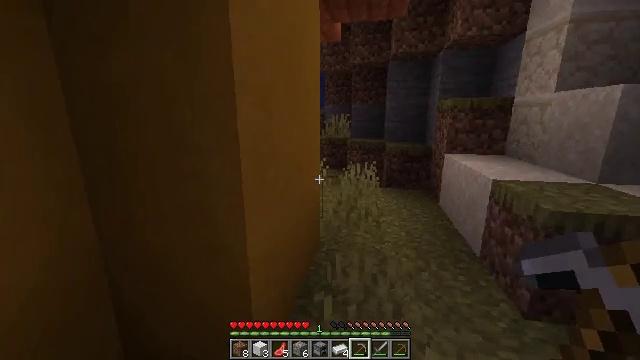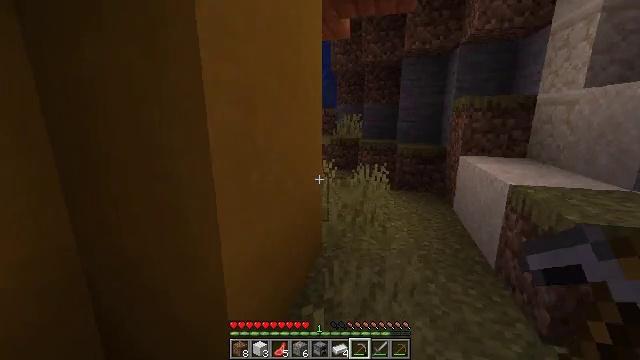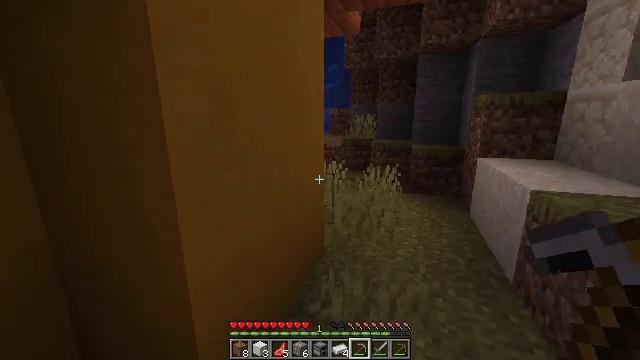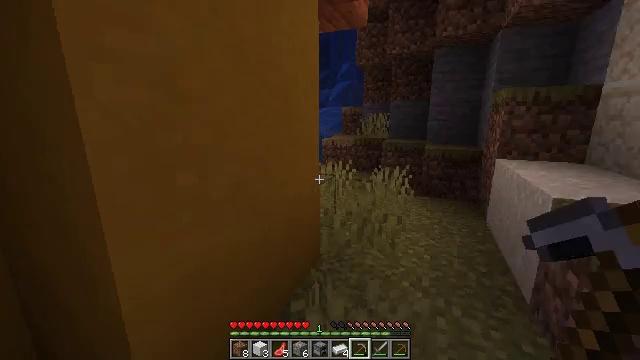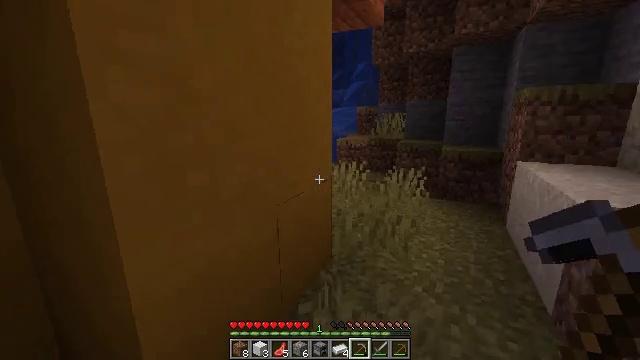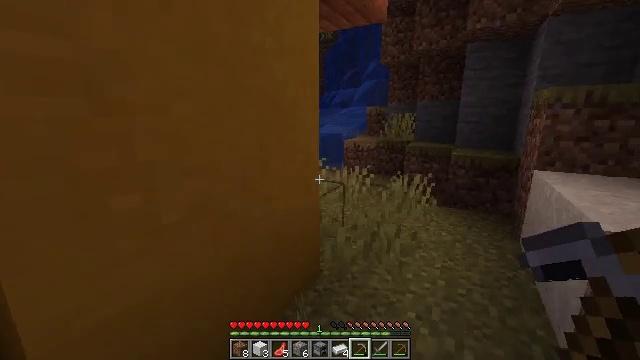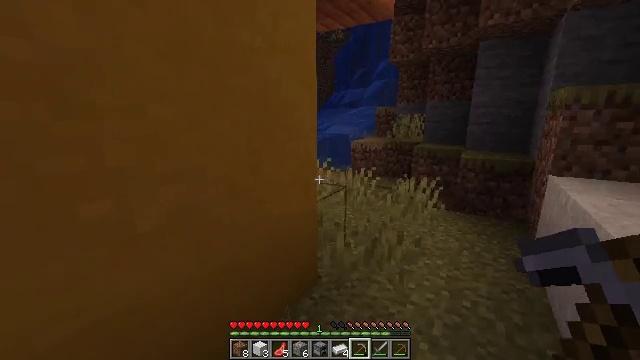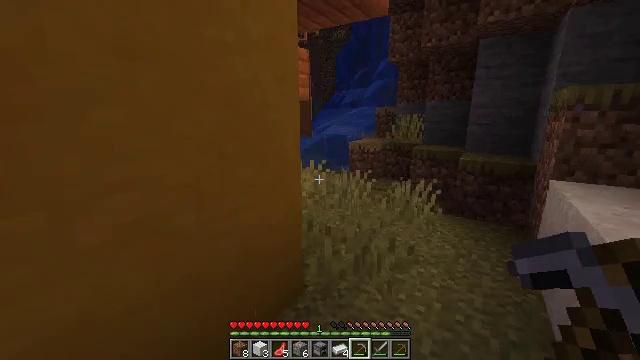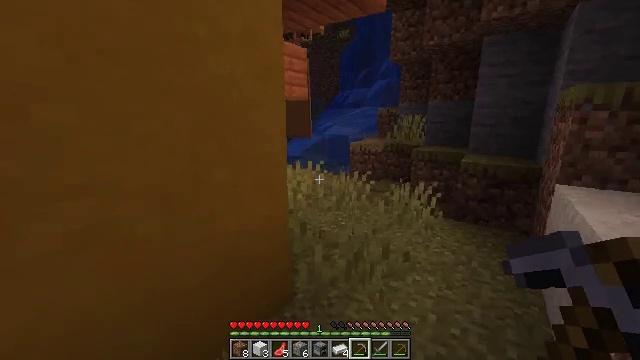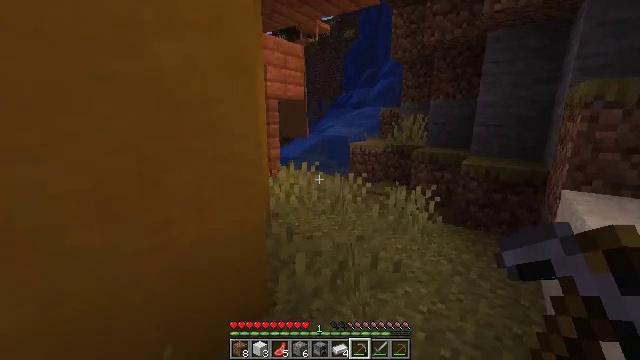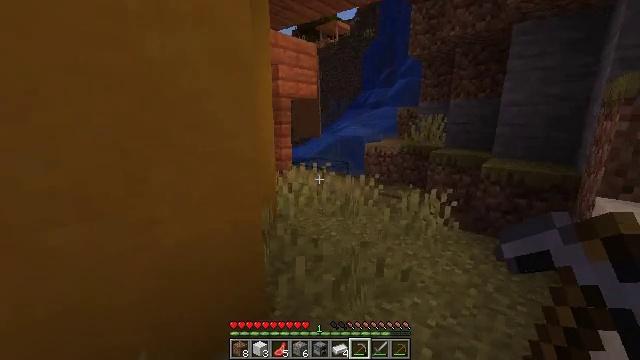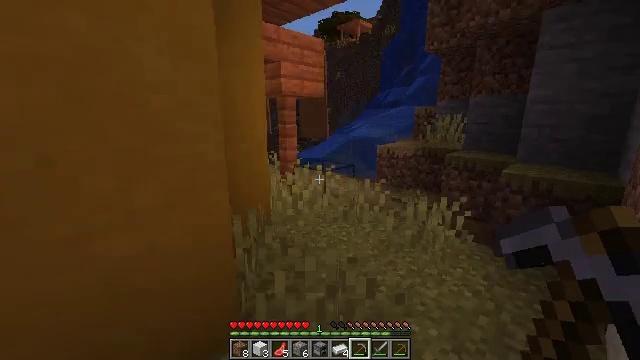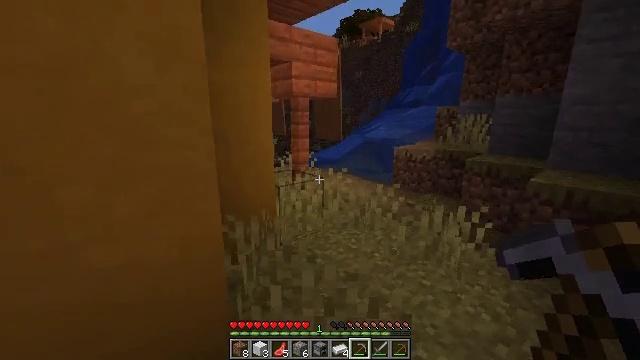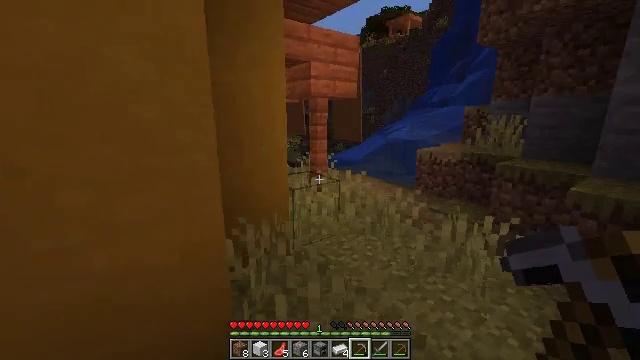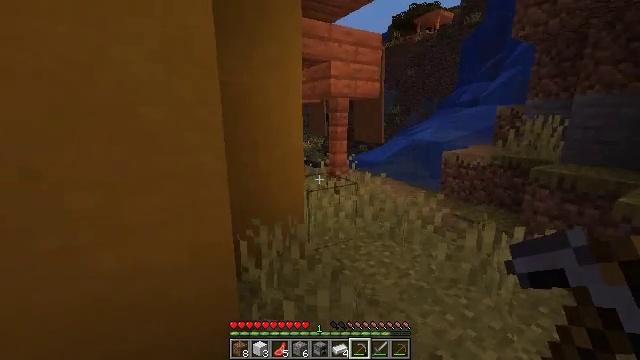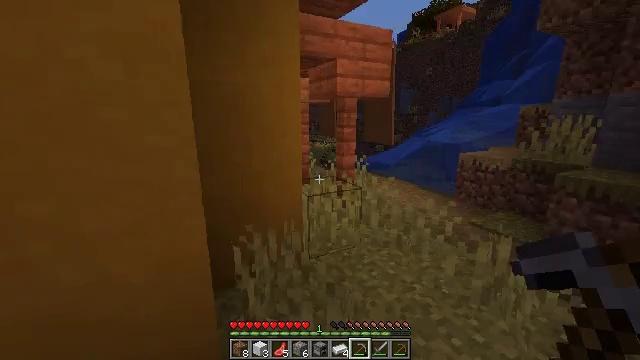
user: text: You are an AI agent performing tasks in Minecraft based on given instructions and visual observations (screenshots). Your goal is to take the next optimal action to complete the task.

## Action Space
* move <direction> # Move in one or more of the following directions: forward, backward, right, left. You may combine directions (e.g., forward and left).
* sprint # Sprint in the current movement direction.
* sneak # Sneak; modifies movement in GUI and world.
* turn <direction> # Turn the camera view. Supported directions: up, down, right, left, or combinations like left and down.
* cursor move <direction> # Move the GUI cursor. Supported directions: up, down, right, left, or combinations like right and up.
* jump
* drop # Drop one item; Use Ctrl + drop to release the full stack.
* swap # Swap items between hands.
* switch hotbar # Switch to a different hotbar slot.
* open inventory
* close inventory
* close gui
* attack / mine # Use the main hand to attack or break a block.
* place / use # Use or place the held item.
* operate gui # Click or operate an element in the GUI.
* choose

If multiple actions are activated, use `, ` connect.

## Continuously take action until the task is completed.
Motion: motion action
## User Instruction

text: Collect the orange bed by mining it.
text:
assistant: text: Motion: move forward and move right, turn left
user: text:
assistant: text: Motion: move forward and move right, turn left
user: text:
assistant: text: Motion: move forward and move right, turn left
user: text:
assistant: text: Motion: move forward and move right, turn left
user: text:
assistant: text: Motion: move forward and move right, turn left
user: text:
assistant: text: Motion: move forward and move right, turn left
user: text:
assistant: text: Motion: move forward and move right
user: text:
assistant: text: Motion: move forward and move right, turn left
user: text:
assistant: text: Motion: move forward and move right, turn left
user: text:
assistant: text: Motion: move forward and move right, turn left
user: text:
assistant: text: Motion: move forward and move right, turn left
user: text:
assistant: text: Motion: move forward and move right, turn left
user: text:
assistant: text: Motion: move forward and move right, turn left
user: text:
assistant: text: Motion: move forward and move right, turn left
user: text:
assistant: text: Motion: move forward and move right, turn left
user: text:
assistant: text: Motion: move forward and move right, turn left
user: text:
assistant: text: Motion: move forward and move right, turn left
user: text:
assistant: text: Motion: move forward and move right, turn left
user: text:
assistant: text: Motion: move forward and move right, turn left
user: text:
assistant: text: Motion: move forward and move right, turn left
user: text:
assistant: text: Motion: move forward and move right, turn left
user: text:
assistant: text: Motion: move forward and move right, turn left
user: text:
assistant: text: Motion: move forward and move right, turn left
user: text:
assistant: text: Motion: move forward and move right, turn left and up
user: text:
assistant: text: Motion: move forward and move right, turn left and up
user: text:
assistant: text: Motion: move forward and move right
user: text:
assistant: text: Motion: move forward and move right
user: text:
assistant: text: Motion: move forward
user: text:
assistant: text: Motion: move forward, turn right
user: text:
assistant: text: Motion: move forward